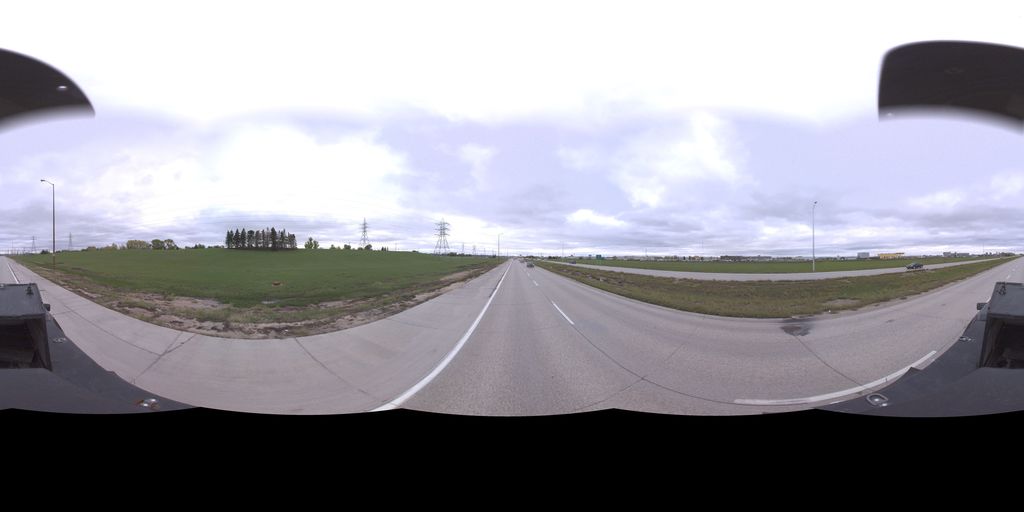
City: winnipeg